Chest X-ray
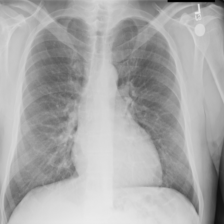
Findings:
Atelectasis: negative
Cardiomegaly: negative
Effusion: negative
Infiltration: negative
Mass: negative
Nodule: negative
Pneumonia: negative
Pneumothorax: negative
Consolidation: negative
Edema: negative
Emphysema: negative
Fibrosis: negative
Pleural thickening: negative
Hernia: negative